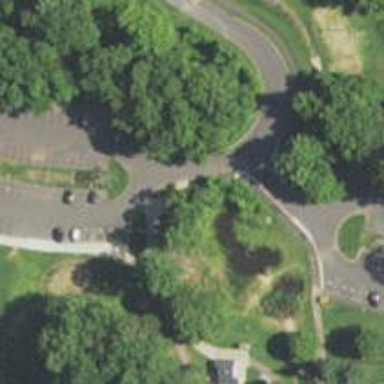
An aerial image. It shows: Footway with cycle track.